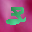
Label: 3